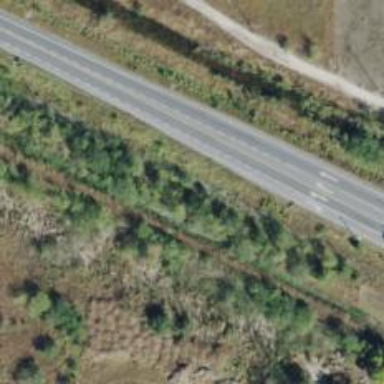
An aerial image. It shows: Asphalt trunk highway.